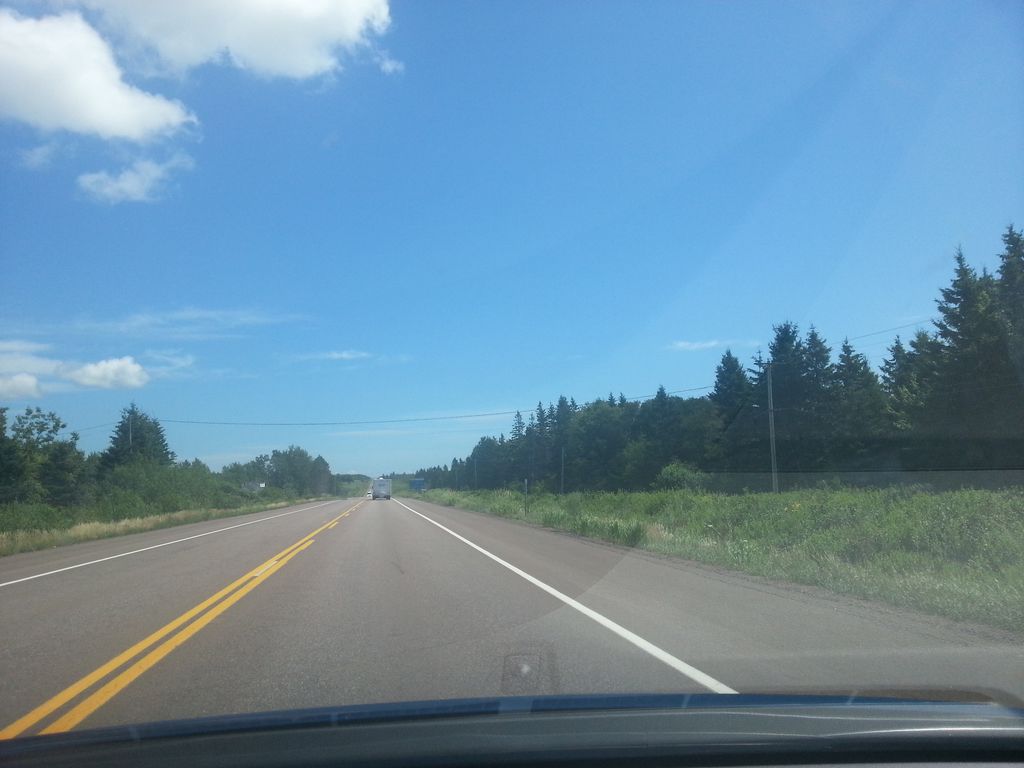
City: charlottetown